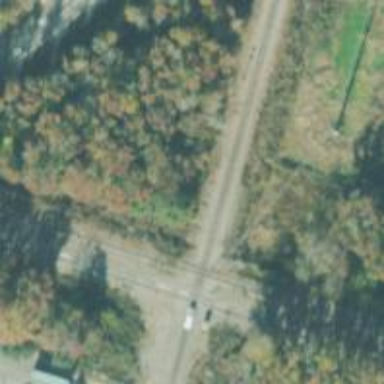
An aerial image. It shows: Railway signal.